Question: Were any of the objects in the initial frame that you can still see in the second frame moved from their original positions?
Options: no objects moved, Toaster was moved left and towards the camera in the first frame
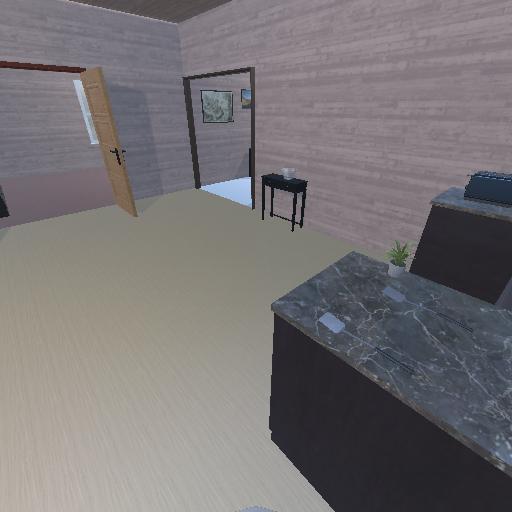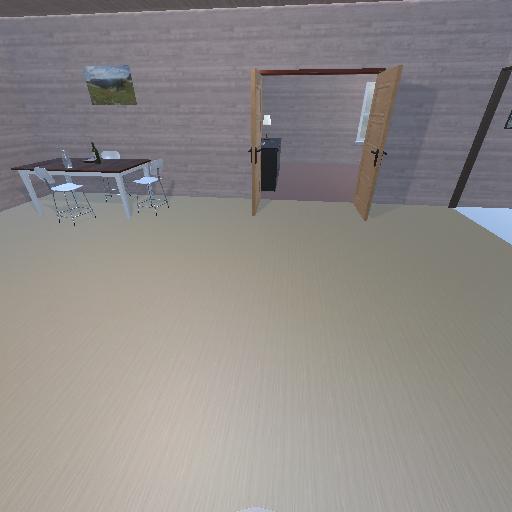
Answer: no objects moved